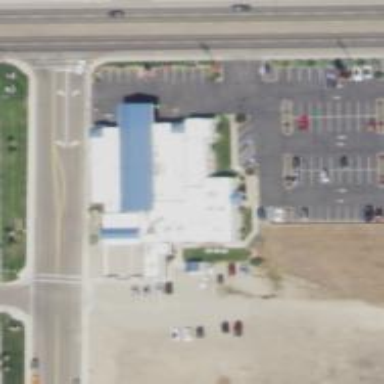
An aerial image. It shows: Healthcare clinic.